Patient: sex M, age 83
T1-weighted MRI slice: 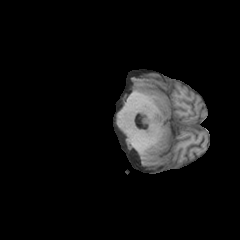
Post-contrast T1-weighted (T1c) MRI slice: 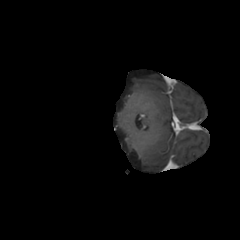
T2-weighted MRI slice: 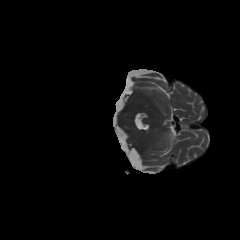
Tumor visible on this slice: no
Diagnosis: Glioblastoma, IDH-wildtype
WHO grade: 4